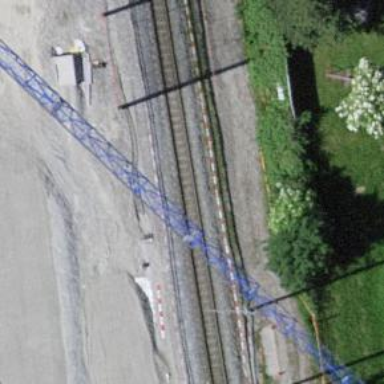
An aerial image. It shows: Narrow-gauge railway track with 1 electrified contact line.